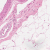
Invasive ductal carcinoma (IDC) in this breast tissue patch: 0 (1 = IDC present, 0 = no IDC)